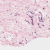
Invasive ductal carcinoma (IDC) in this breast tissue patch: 0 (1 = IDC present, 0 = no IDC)